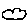
Label: cloud